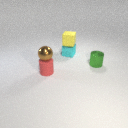
small yellow rubber cube behind small brown metal sphere